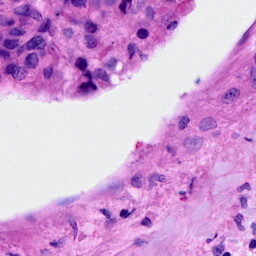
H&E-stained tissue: Breast